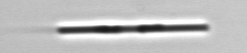
Label: Leptocylindrus